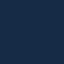
Land use / land cover: SeaLake